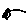
Label: square